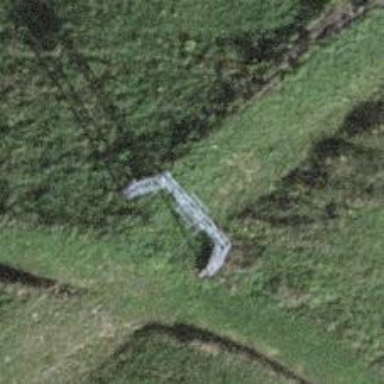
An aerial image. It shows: Pylon used for aerialway.